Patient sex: F
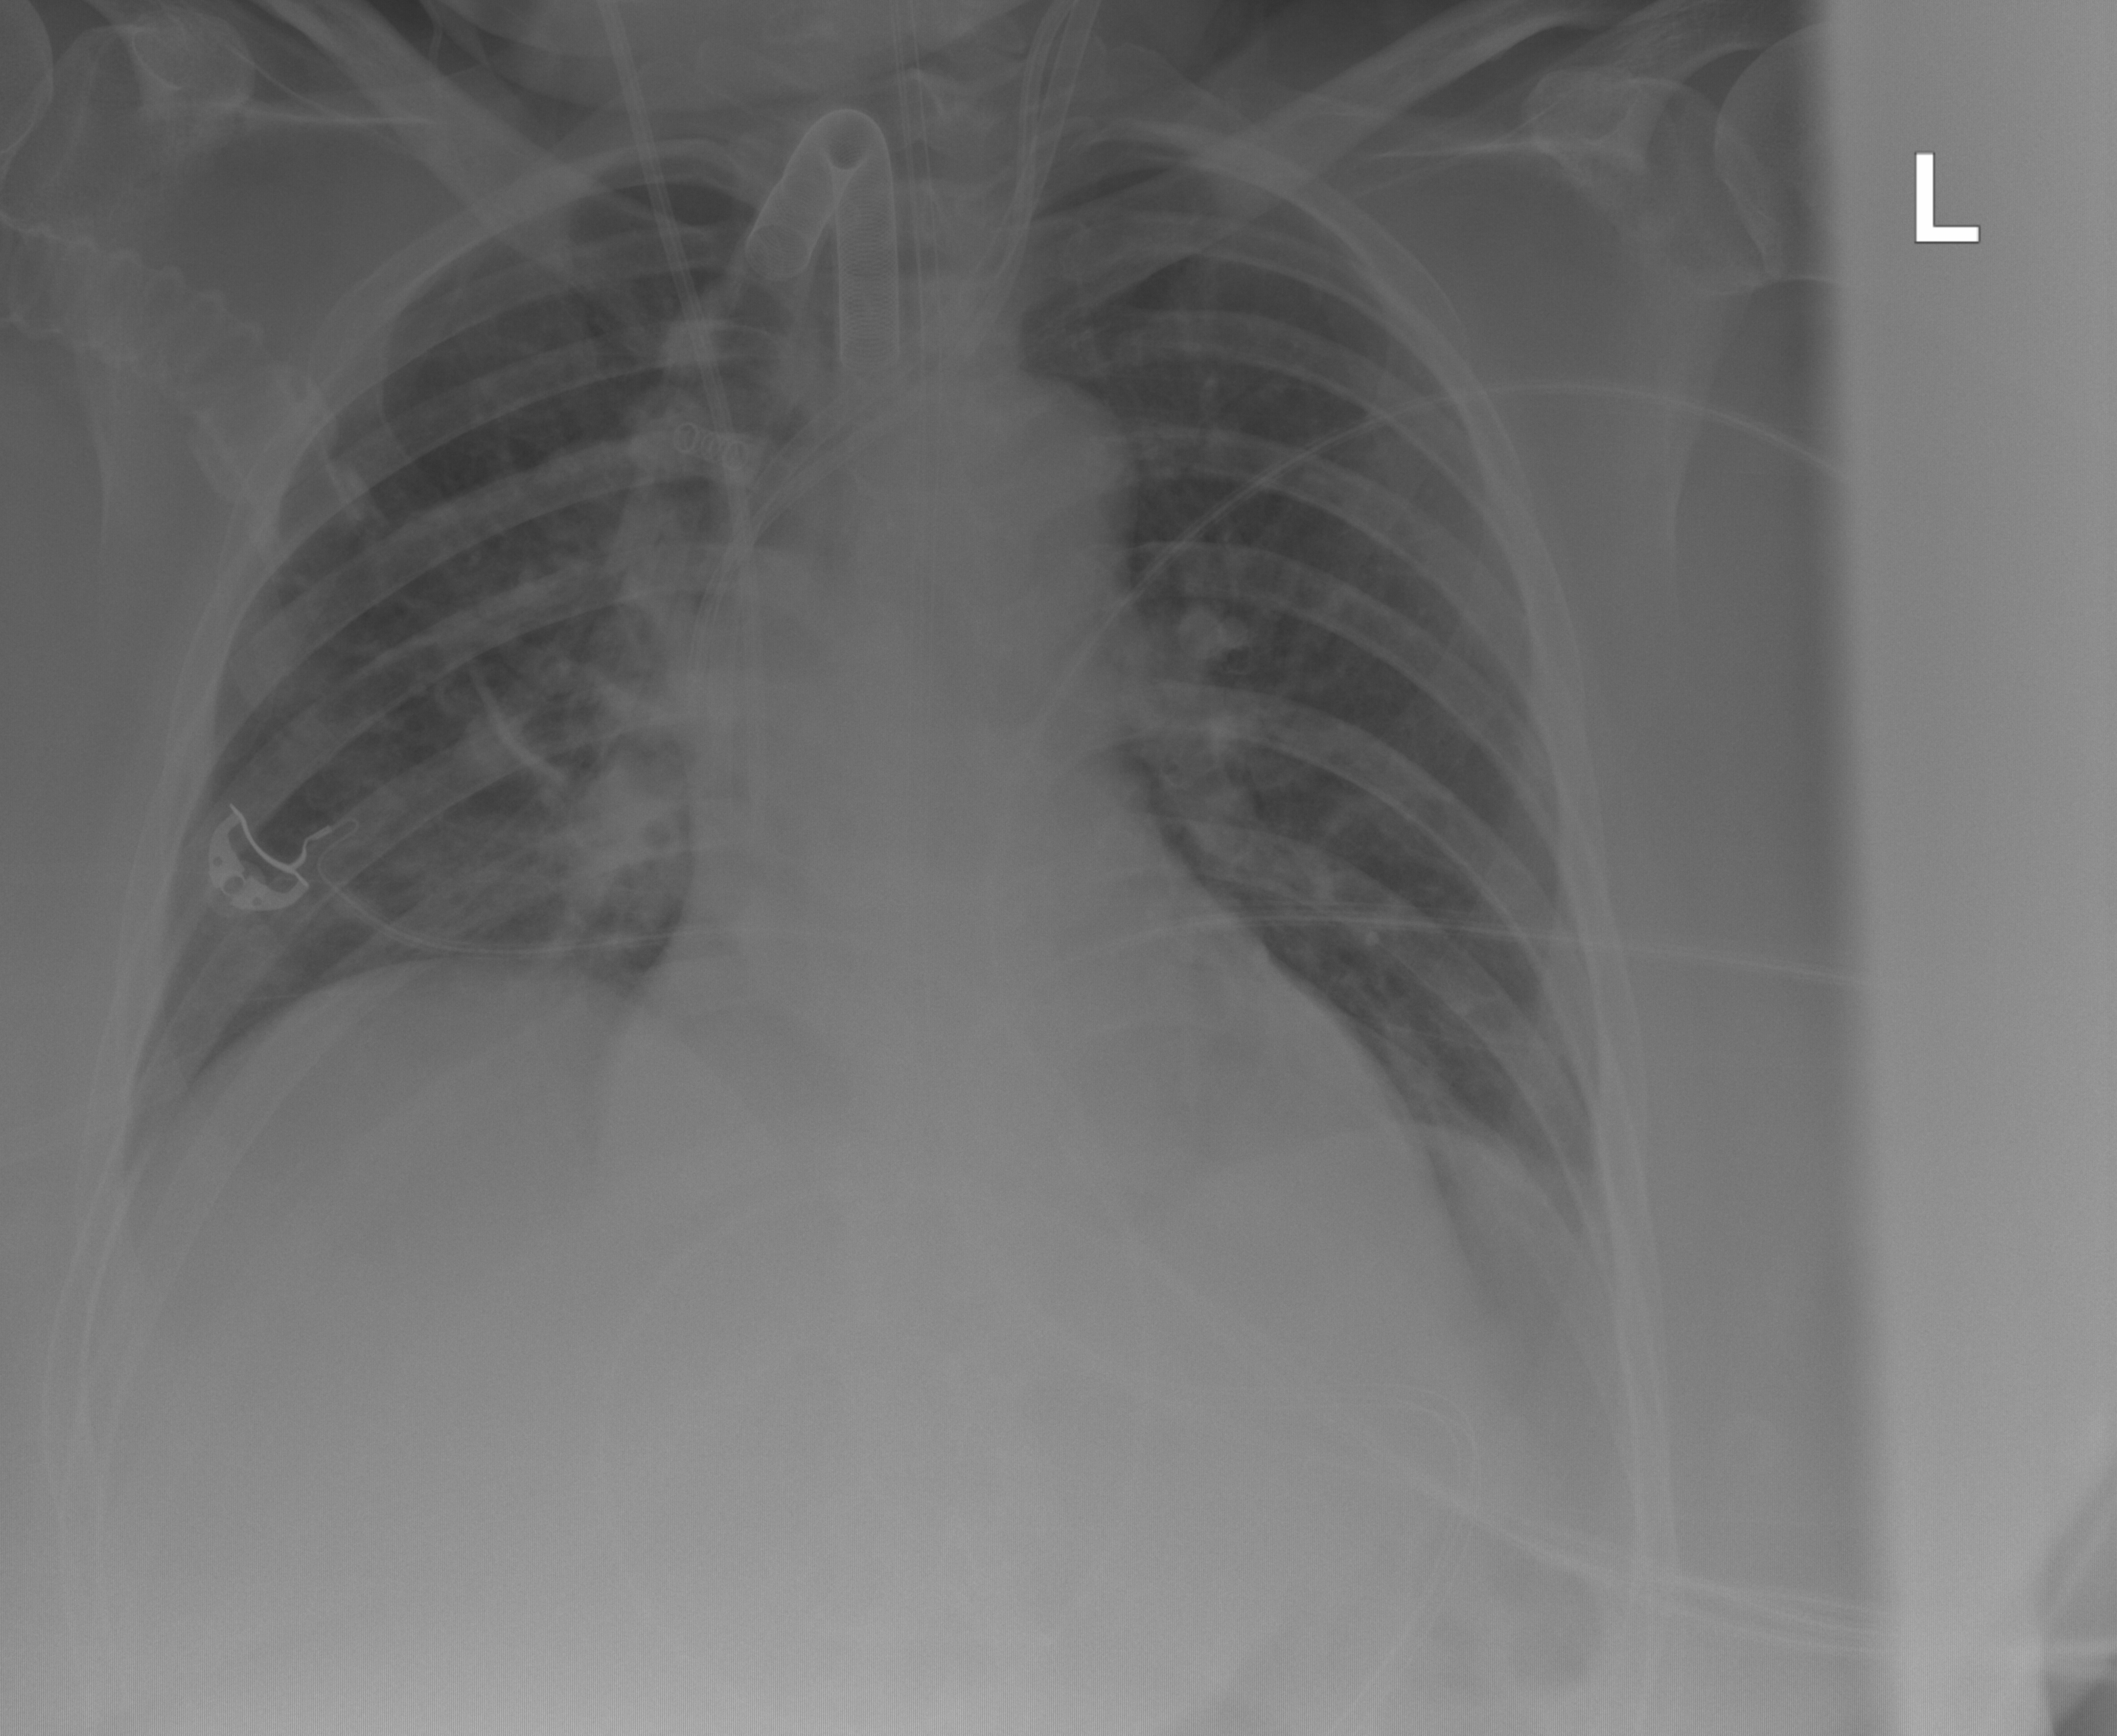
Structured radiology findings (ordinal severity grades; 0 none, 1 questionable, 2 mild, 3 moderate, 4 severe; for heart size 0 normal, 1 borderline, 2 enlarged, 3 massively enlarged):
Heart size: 1
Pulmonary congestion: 0
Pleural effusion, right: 0
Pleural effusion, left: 0
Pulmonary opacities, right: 0
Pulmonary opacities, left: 0
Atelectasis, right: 2
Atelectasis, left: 0